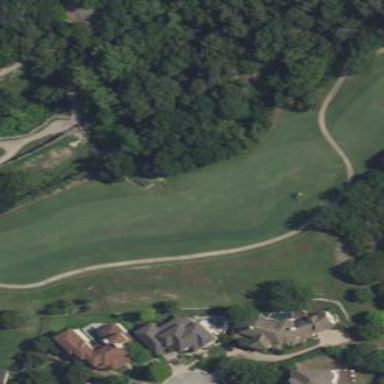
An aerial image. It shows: Golf fairway in the image.